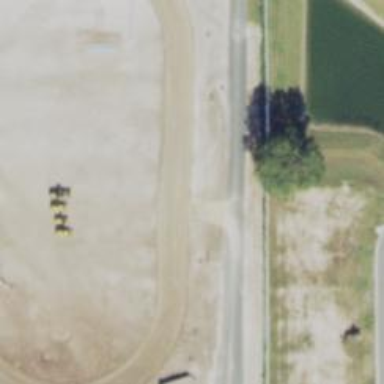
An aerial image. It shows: Paved track in leisure land area.